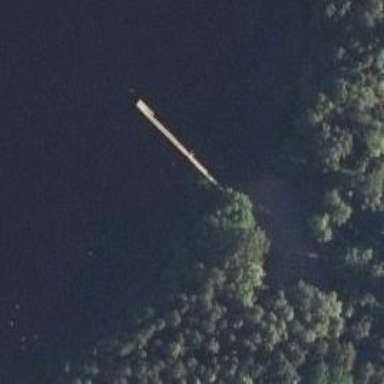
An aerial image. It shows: Man-made pier.